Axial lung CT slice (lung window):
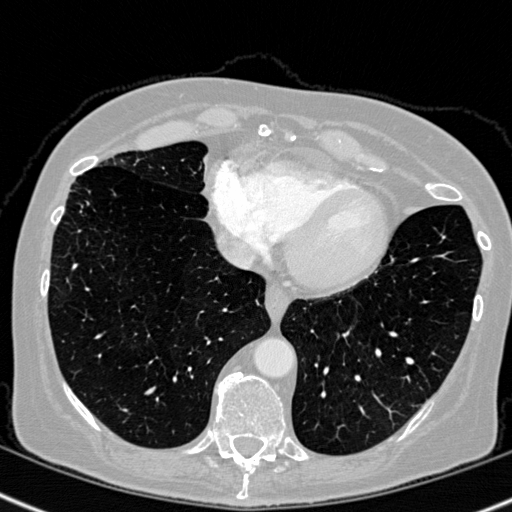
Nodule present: no